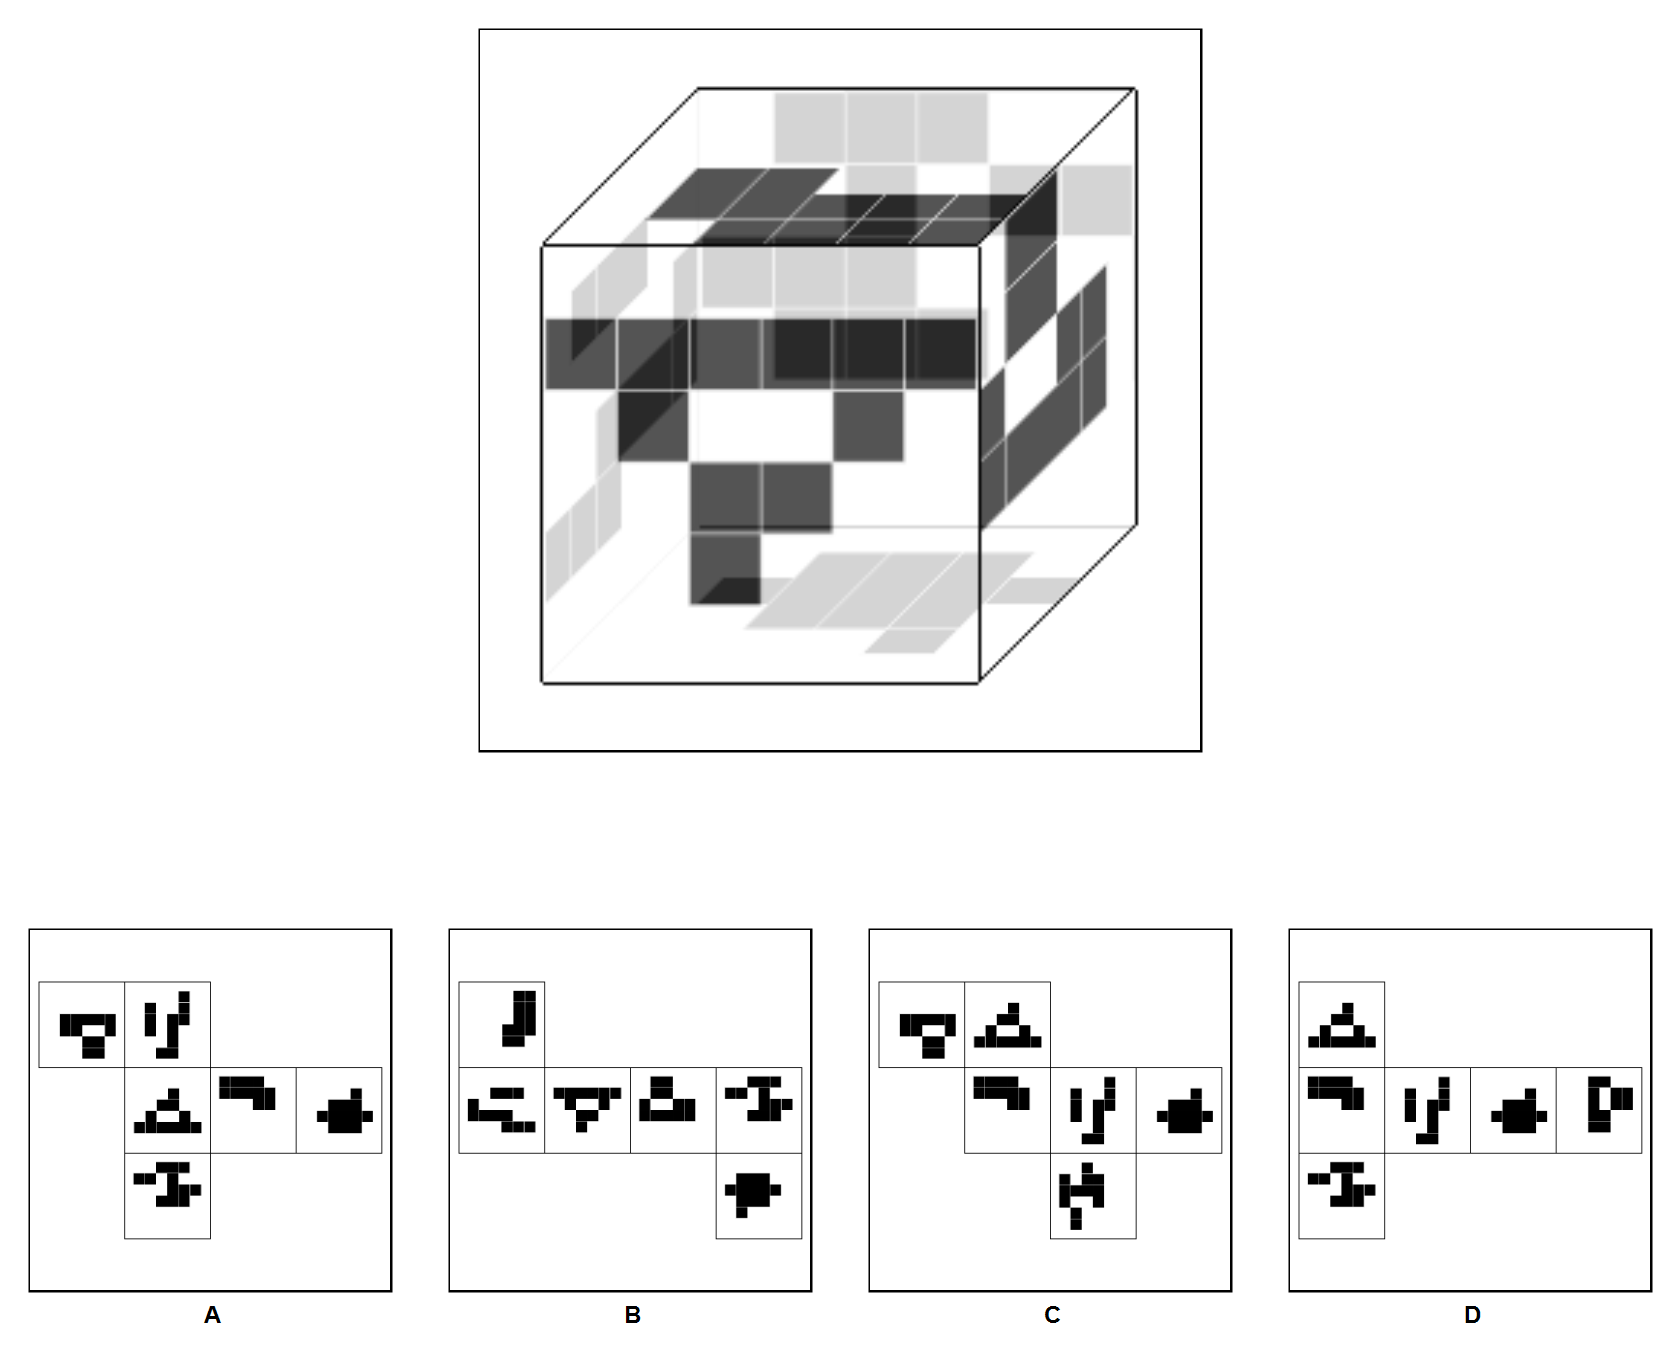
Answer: A